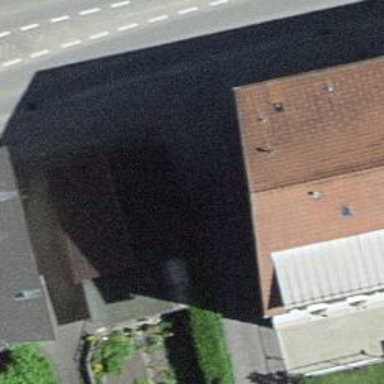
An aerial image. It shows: Garage building.